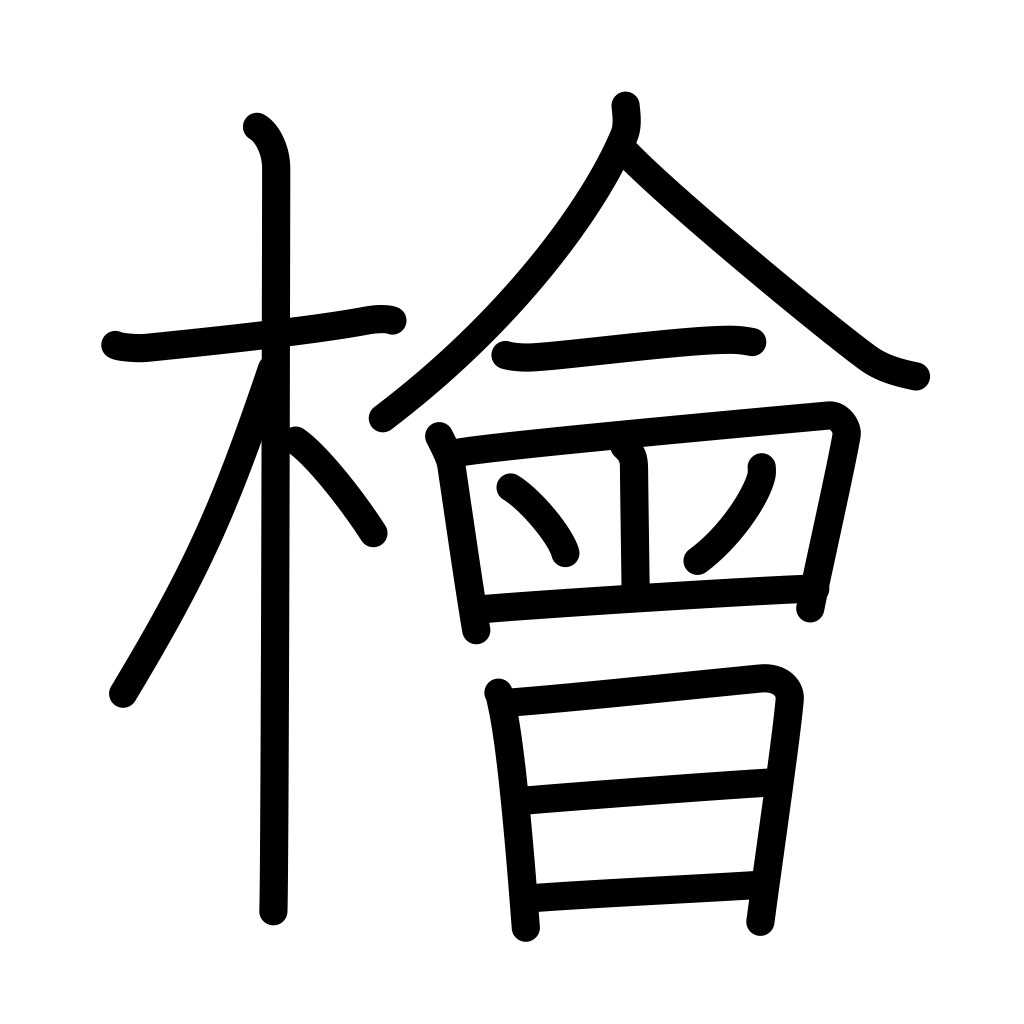
Meaning: Japanese cypress